Question: I am trying to create a slider whose thumb is transparent. Idea here is, i want a slider with some labels and icon behind it. When my slider (thumb) comes on top of label/icons, the labels/icons are visible through the thumb of slider.
May be i have to use css or some other way ? I am not sure how to actually achieve it.
I am attaching an image of what i want to achieve.

Please help.
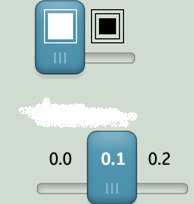
Answer: you can set opacity for slider and it will make it transparent...javafx every control have a opacity property...you can use it
like this
'''
Slider sb = new Slider();
sb.setOpacity(0.25);
'''